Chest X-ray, PA view. Patient: 66 years old, sex M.
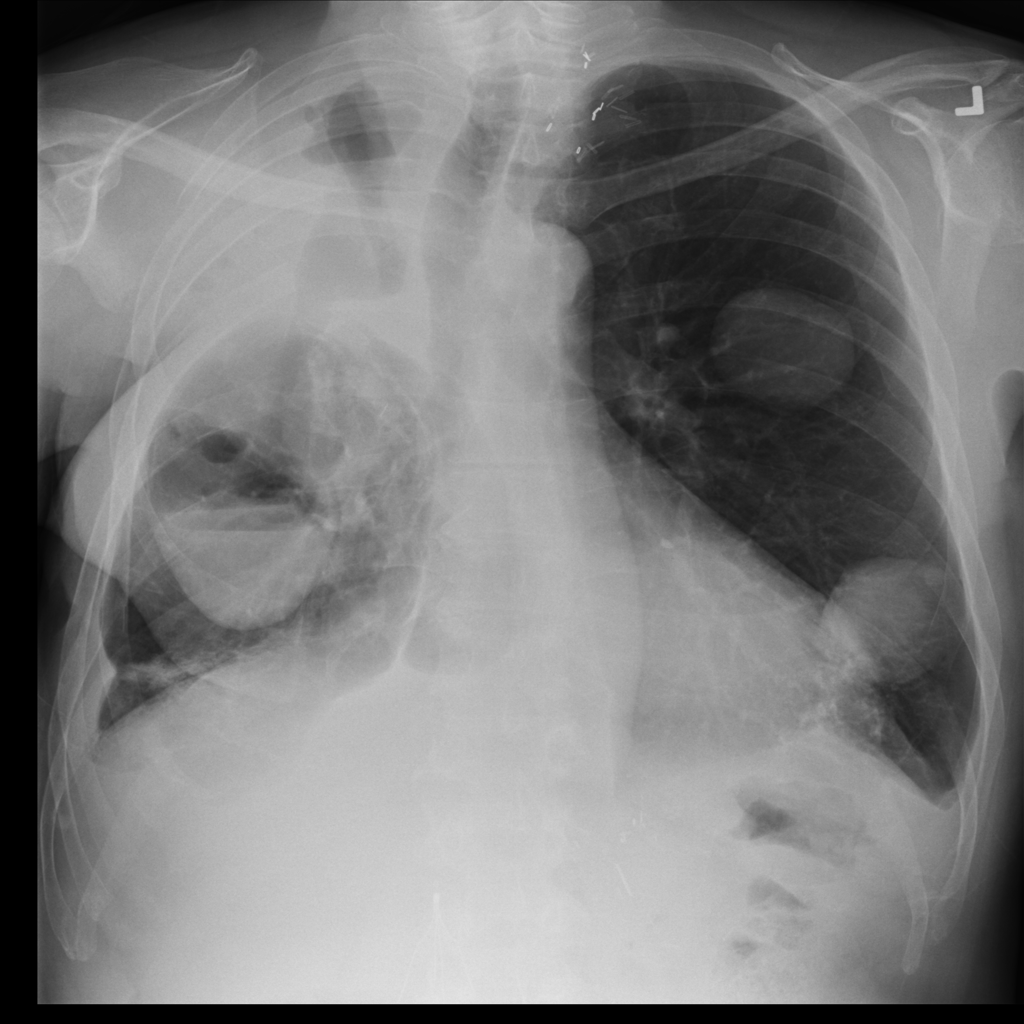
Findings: No Finding